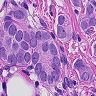
Metastatic tissue present: yes